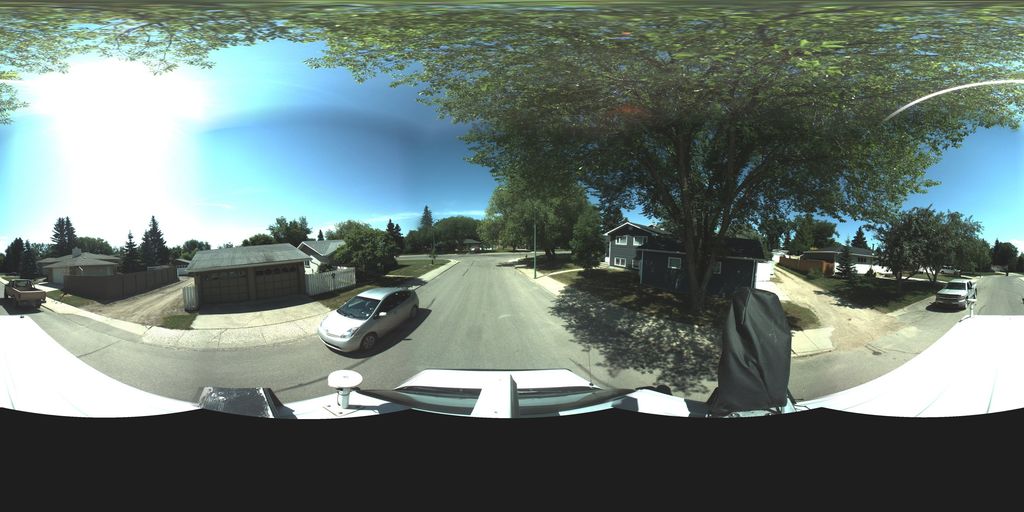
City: saskatoon